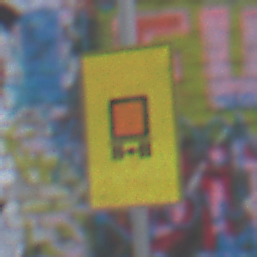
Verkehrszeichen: KennzeichnungspflichtigeFahrzeugeGefaehrlicheGueterOhnePfeilsymbol
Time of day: MorningAfternoon
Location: Outdoor (Suburban)
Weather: Overcast
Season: NotSpecified
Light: Natural